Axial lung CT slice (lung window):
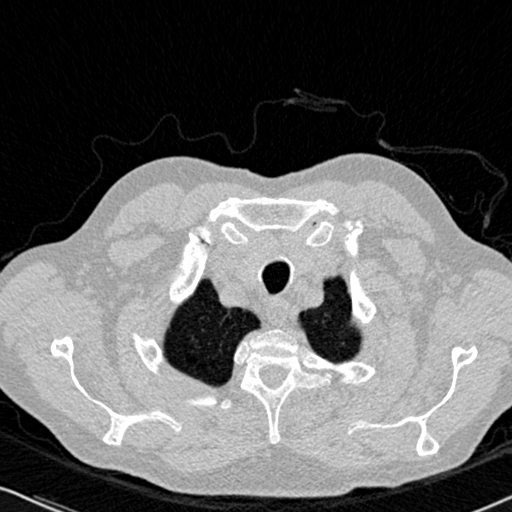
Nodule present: no